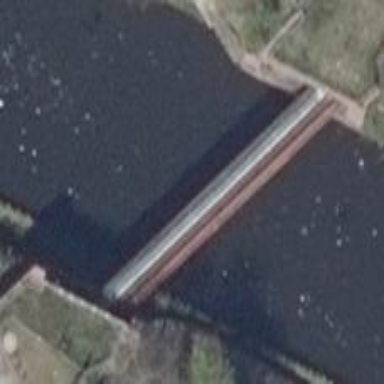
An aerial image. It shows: Historic bridge.